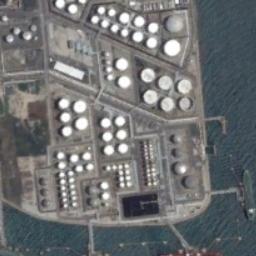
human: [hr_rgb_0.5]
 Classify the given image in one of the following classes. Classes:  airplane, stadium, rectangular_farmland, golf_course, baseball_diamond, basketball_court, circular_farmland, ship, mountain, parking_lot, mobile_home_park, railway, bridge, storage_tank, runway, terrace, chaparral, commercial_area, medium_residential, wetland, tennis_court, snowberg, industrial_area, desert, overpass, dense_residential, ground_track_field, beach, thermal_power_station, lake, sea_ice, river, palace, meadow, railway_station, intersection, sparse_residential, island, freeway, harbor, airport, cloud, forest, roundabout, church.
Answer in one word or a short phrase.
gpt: storage_tank